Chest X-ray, PA view. Patient: 46 years old, sex M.
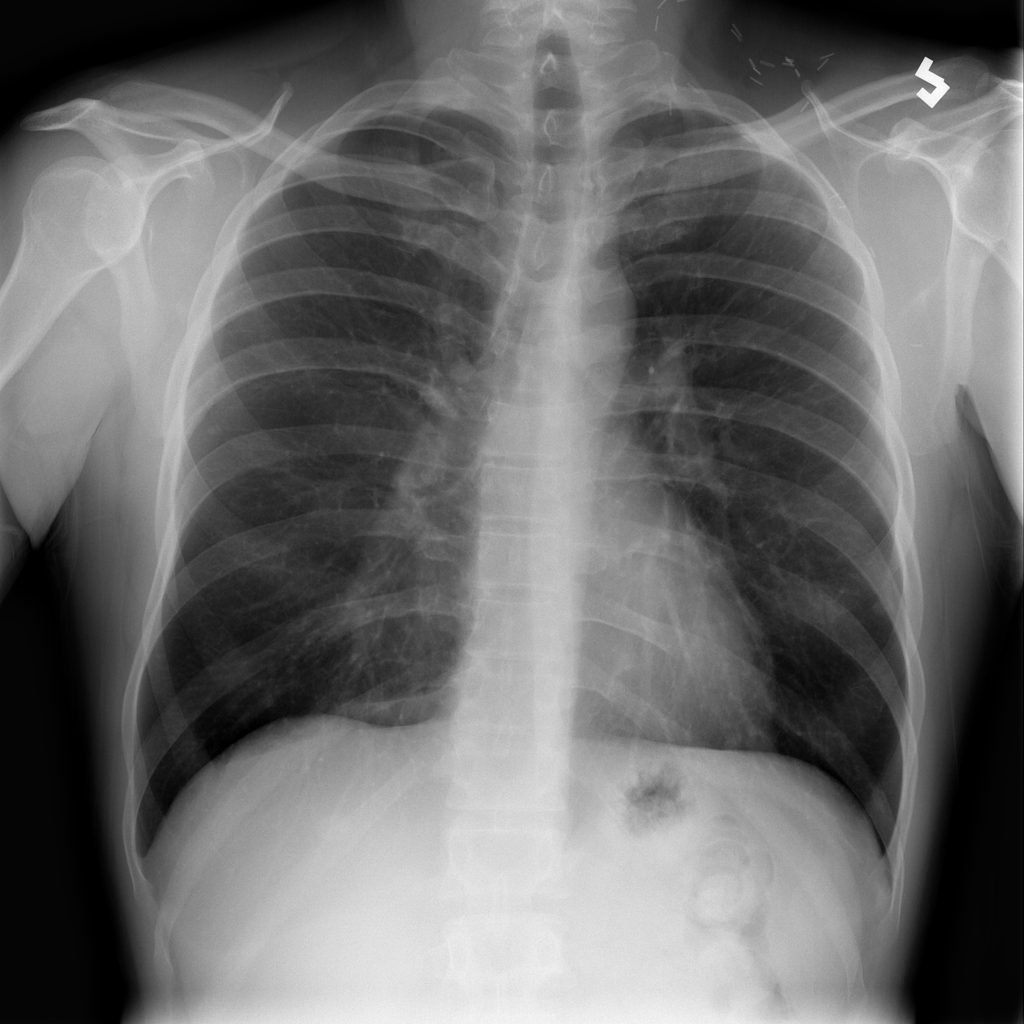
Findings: No Finding